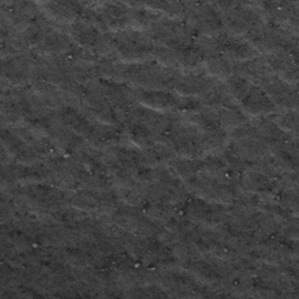
Label: frost